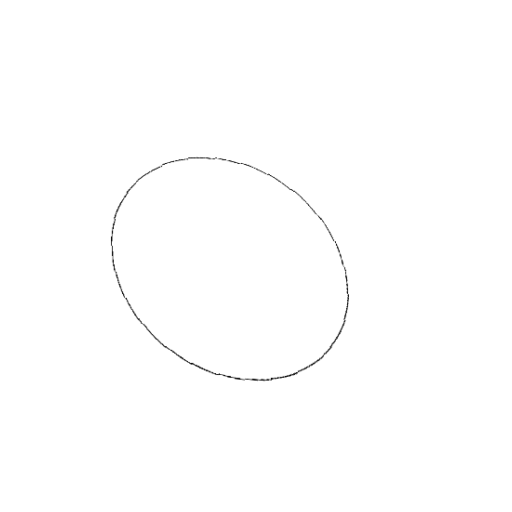
Crossing number: 0